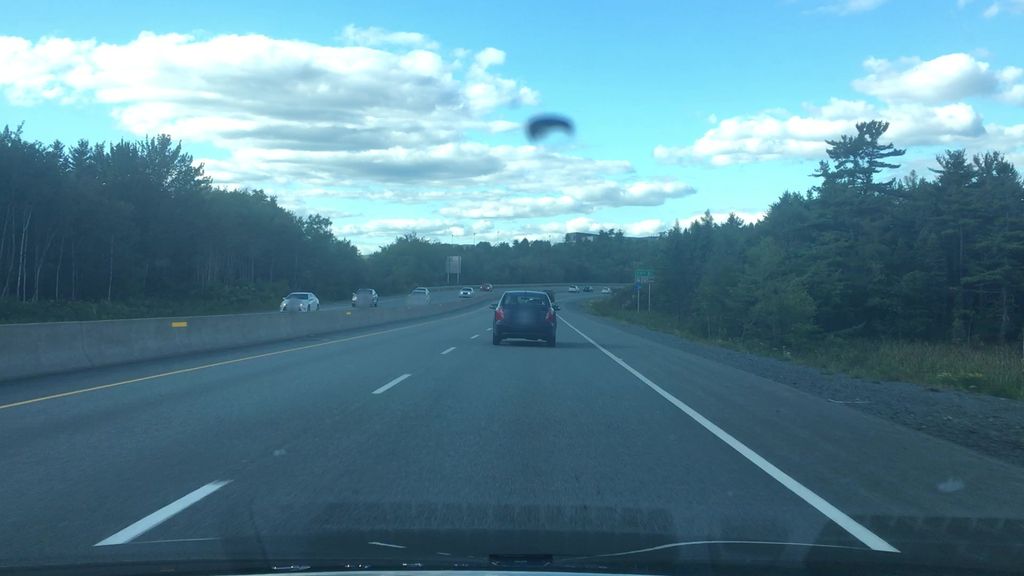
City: halifax